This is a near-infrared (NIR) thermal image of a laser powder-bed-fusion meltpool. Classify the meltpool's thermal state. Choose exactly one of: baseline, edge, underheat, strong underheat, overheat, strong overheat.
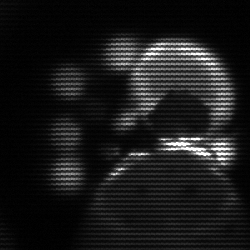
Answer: edge